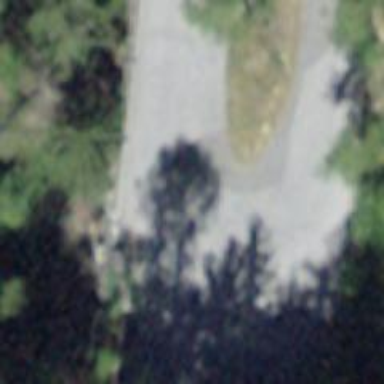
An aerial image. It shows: Unclassified road with asphalt surface.